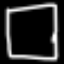
Label: square